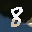
Label: 8